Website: walmart
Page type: receipt
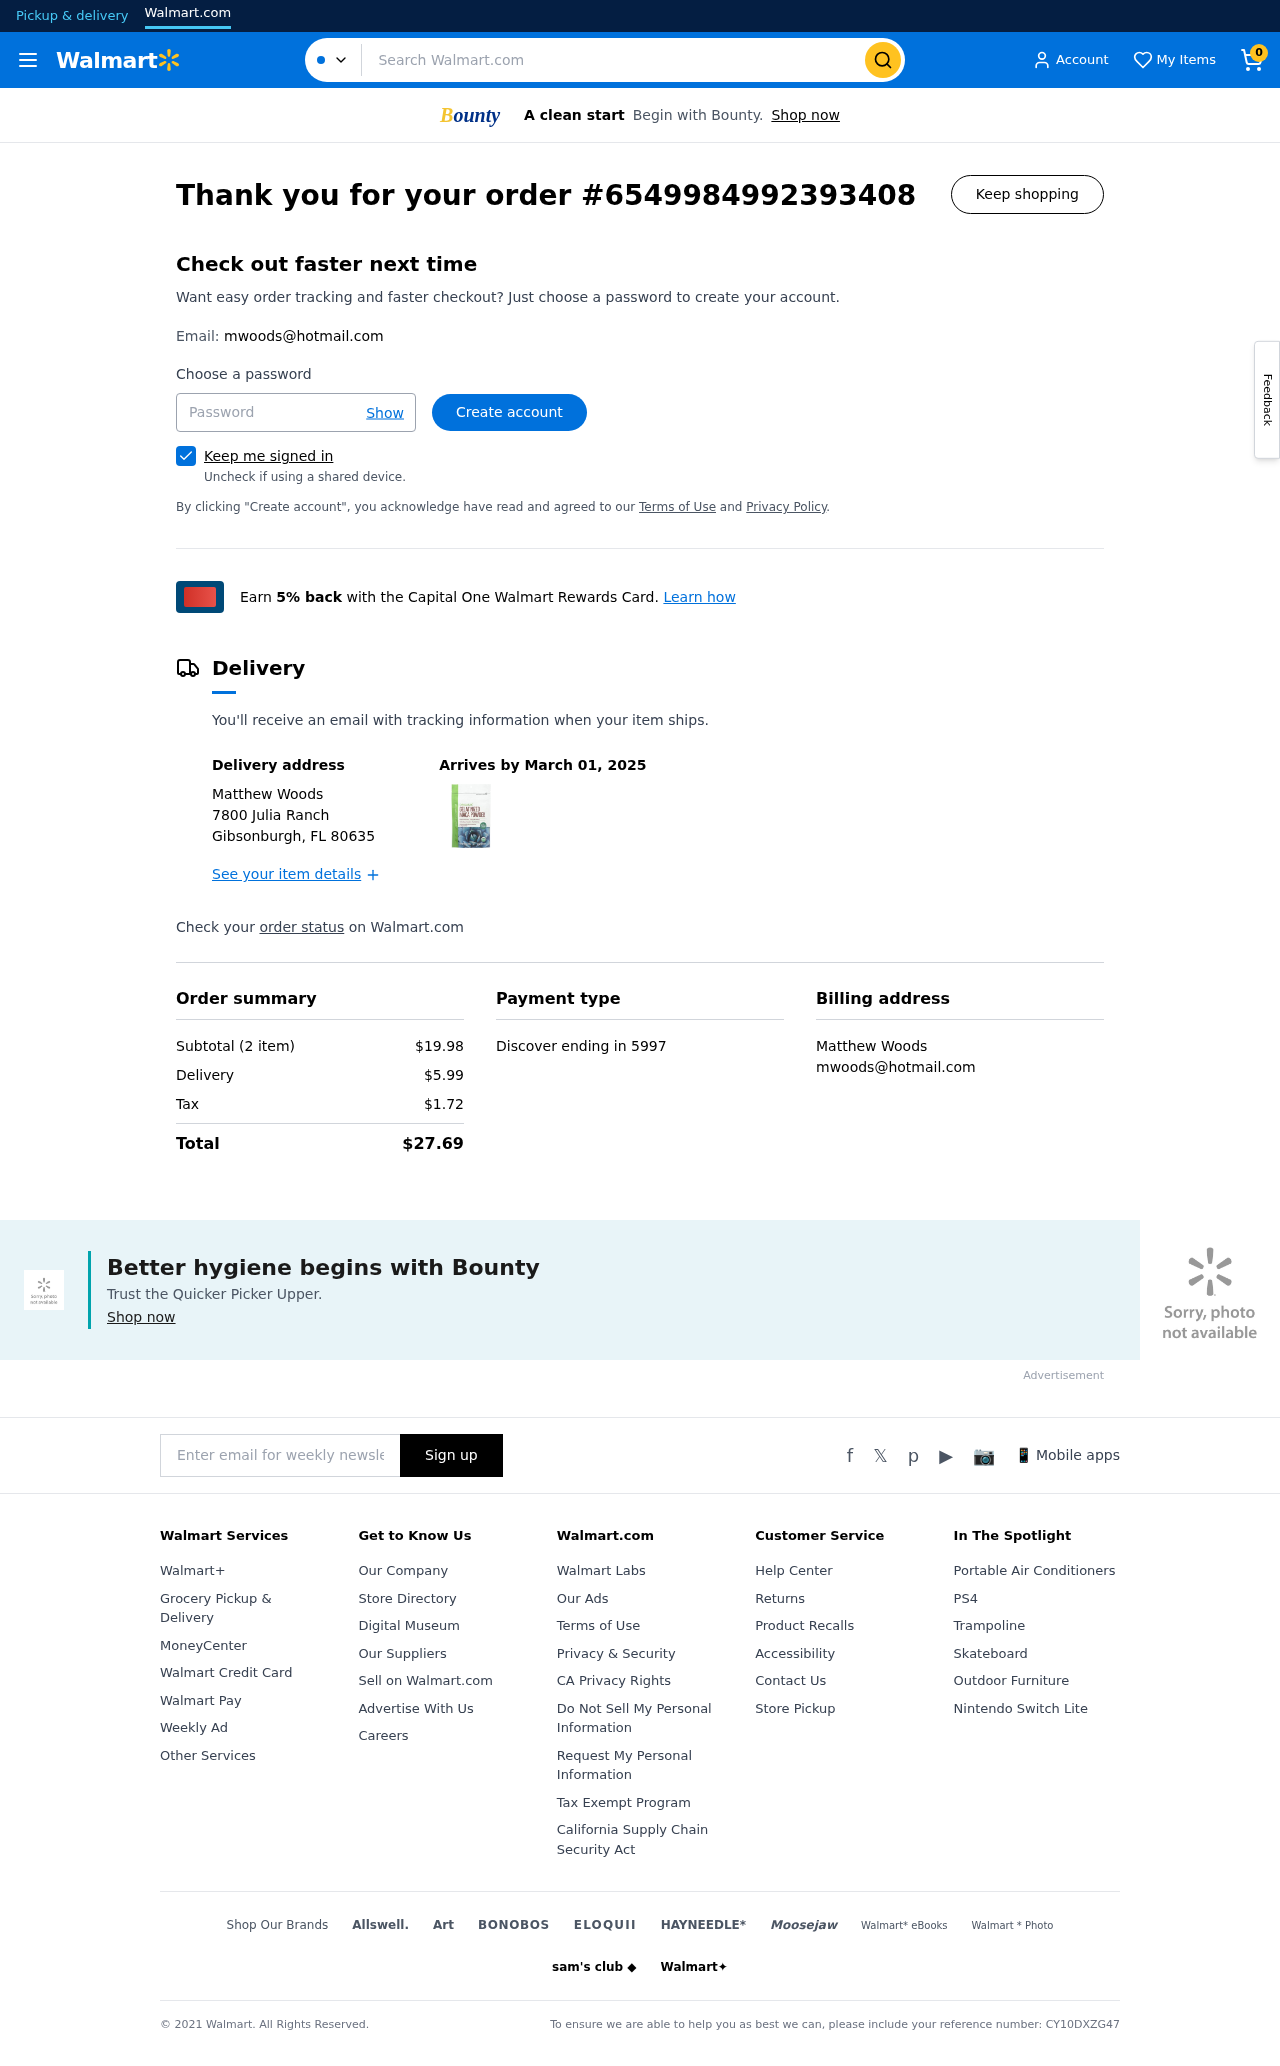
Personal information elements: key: PII_CARD_LAST4
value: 5997
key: PII_CARD_TYPE
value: Discover
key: PII_CITY_STATE_ZIP
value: Gibsonburgh, FL 80635
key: PII_EMAIL
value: mwoods@hotmail.com
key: PII_EMAIL2
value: mwoods@hotmail.com
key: PII_FULLNAME
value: Matthew Woods
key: PII_FULLNAME2
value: Matthew Woods
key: PII_STREET
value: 7800 Julia Ranch
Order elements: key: ORDER_NUM_ITEMS
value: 0
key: ORDER_ID
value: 6549984992393408
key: ORDER_DELIVERY_DATE
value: March 01, 2025
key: ORDER_NUM_ITEMS
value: Subtotal (2 item)
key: ORDER_SUBTOTAL
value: $19.98
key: ORDER_SHIPPING_COST
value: $5.99
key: ORDER_TAX
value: $1.72
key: ORDER_TOTAL
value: $27.69
Search elements: key: HEADER_SEARCH
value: Search Walmart.com